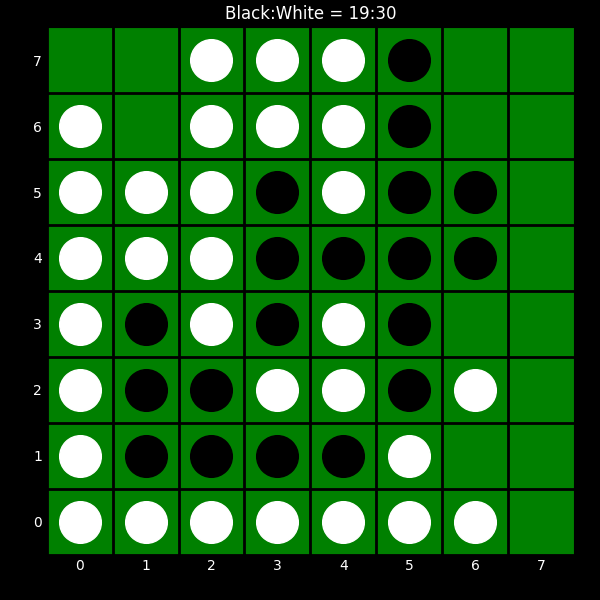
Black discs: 19
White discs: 30